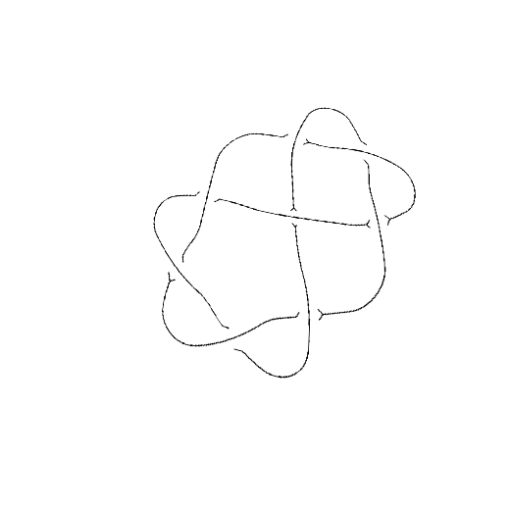
Crossing number: 8